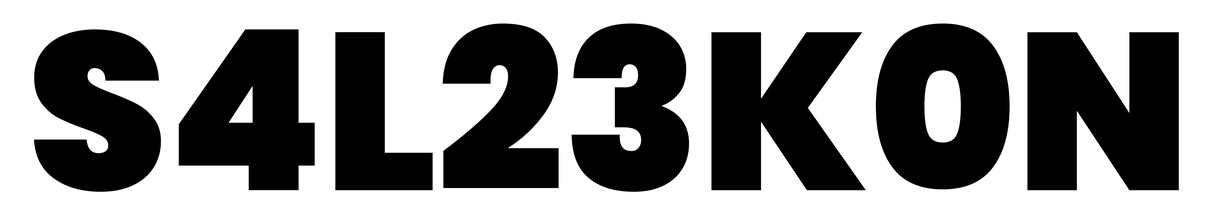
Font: Poppins-Black